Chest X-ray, AP view. Patient: 55 years old, sex M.
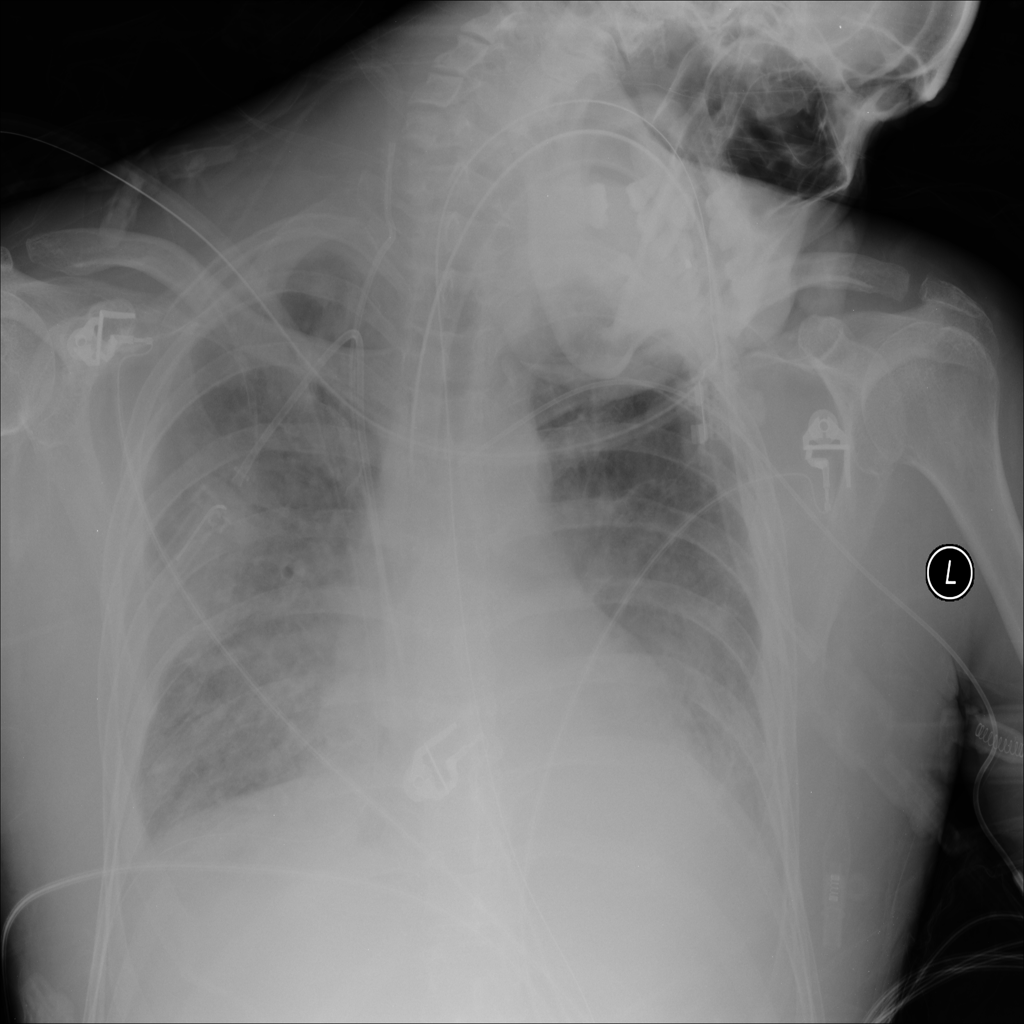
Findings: Effusion, Infiltration